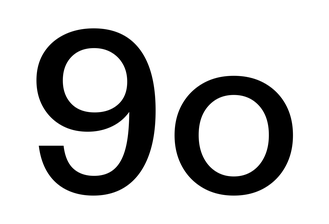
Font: InstrumentSans_Medium